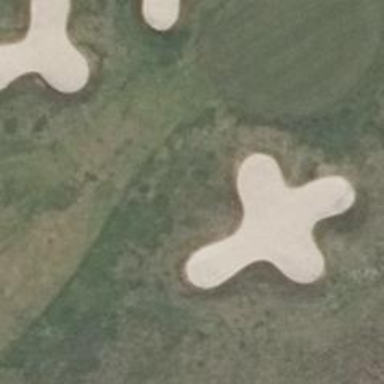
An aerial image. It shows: Sandy area is golf bunker.